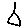
Label: triangle